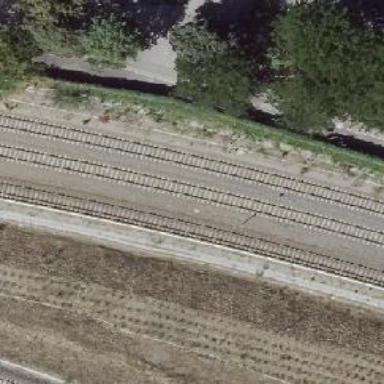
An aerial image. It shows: Railway milestone.